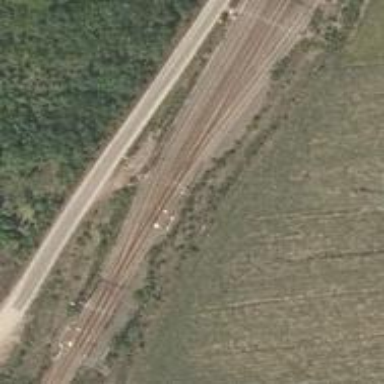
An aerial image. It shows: Electrified rail siding with contact line.